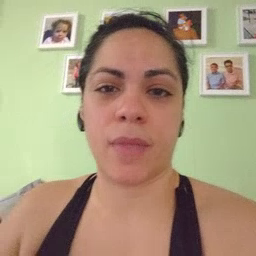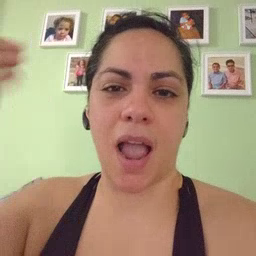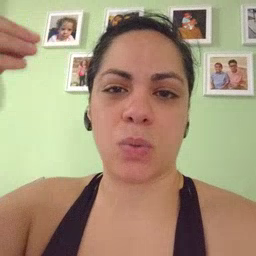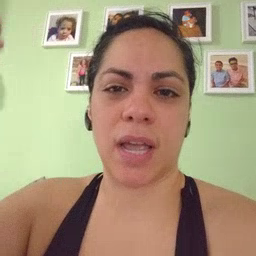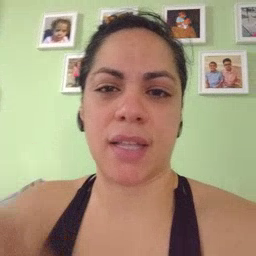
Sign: outside